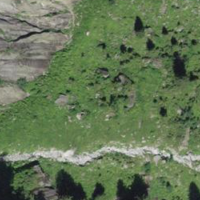
EUNIS habitat code: 26
Species observed at this site:
Aglais urticae